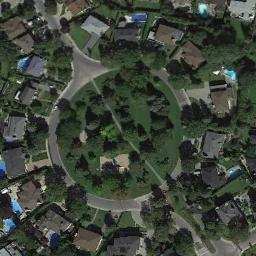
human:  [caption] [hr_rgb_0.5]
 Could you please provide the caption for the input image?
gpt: There are several vehicles on the road at the crossroads, Some buildings with swimming pools and some trees and some lawns around the roundabout .

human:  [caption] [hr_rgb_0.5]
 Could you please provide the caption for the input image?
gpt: The roundabout is on the grass next to trees and buildings .

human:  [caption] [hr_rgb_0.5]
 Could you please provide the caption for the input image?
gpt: The roundabout with two exits and entrances is in the residential area and some trees are in the middle of the roundabout .

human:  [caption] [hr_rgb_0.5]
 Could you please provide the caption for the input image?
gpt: There are many buildings and trees around the roundabout .

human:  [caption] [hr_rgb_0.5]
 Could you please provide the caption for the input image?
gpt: There are many buildings and green trees around the roundabout .